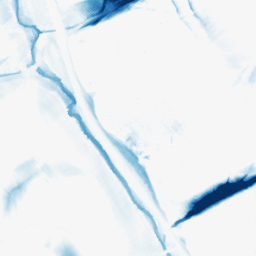
Category: morphological
Decomposition family: morphological_diamond
Decomposition parameters: operation: closing
radius: 20
Upsampling method: cubic_catmull_rom
Upsampling parameters: scale: 8
Upsampling scale: 8